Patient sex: M
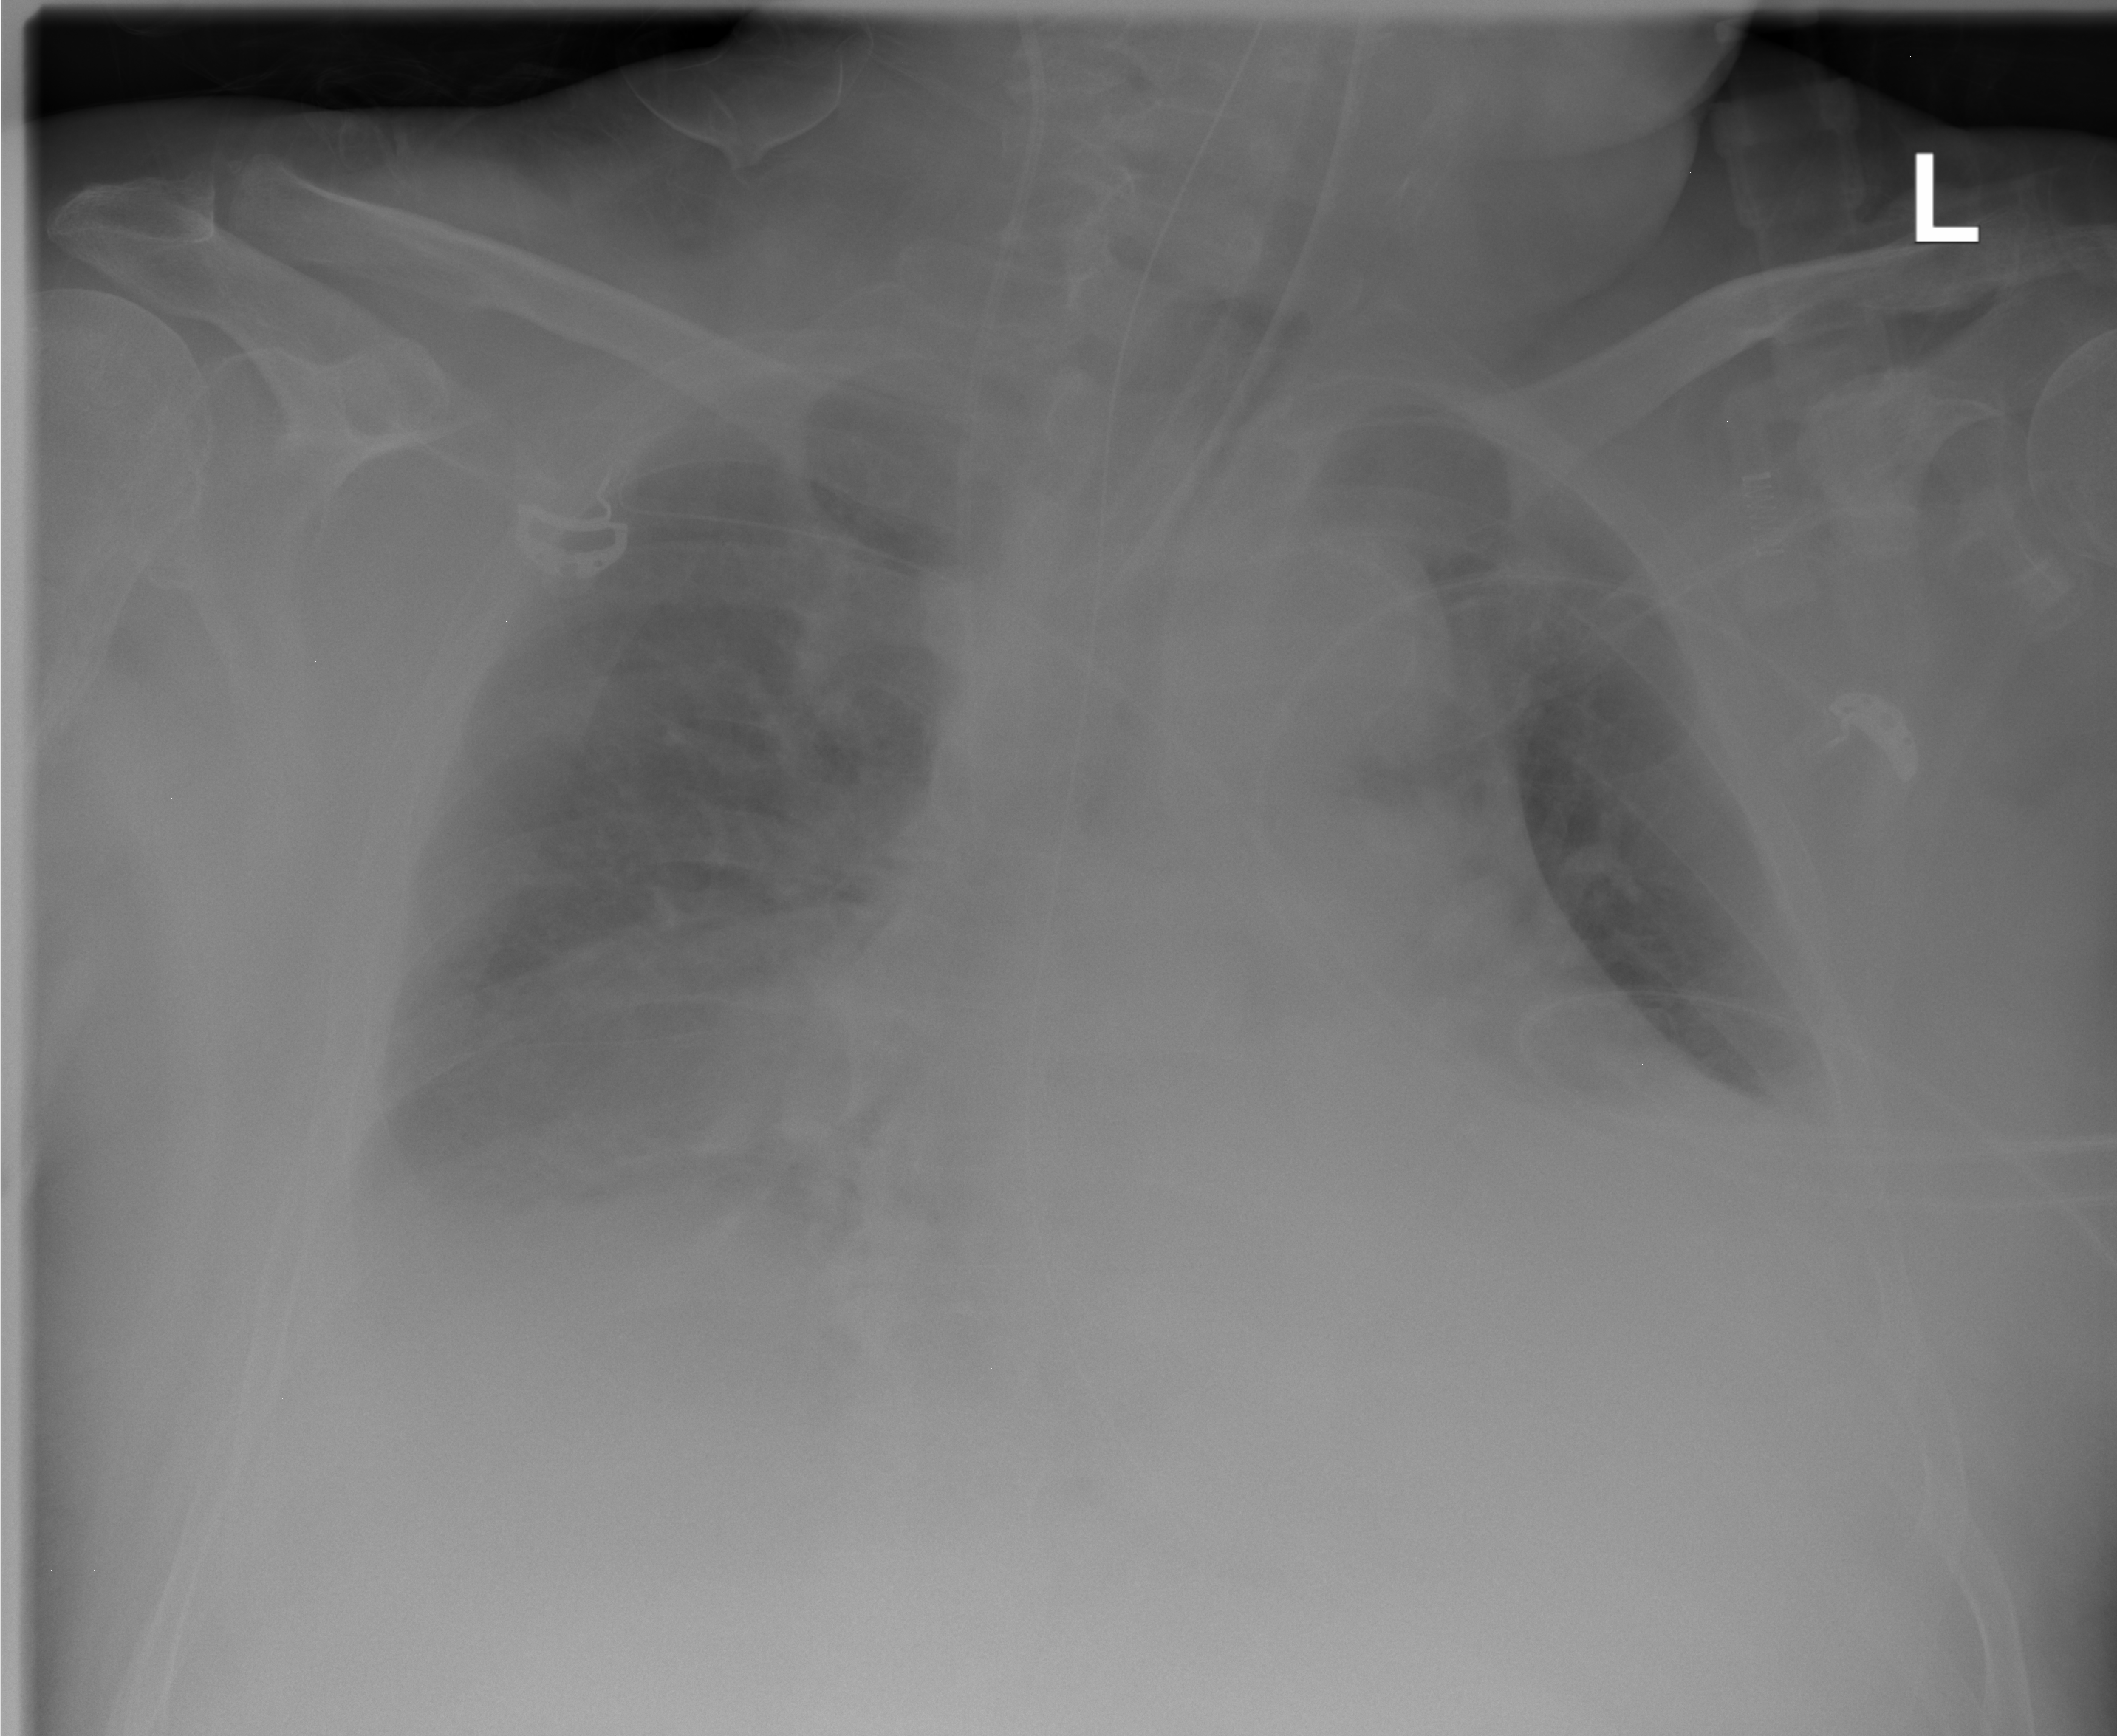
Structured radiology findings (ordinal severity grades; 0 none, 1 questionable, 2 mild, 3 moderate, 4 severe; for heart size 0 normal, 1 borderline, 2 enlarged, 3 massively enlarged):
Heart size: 2
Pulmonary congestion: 2
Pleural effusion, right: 3
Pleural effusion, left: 2
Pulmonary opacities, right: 1
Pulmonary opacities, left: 0
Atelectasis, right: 0
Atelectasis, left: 0